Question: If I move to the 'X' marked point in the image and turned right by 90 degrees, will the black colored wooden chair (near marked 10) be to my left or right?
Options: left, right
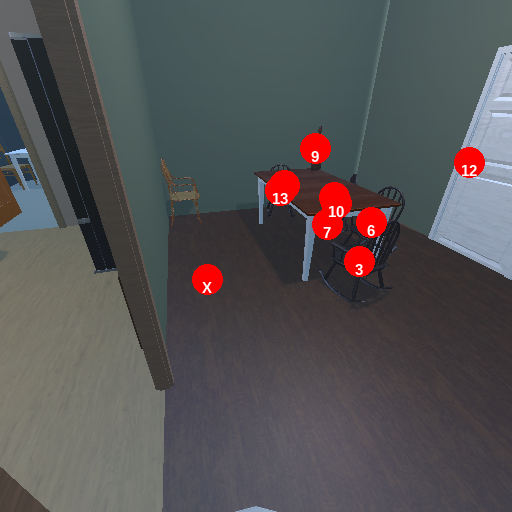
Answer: left